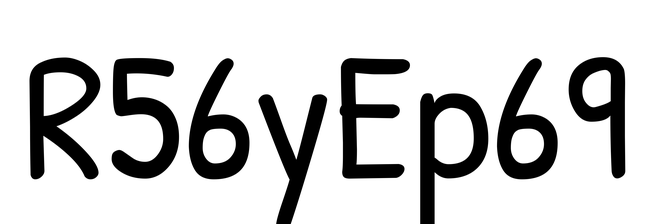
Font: PatrickHand-Regular